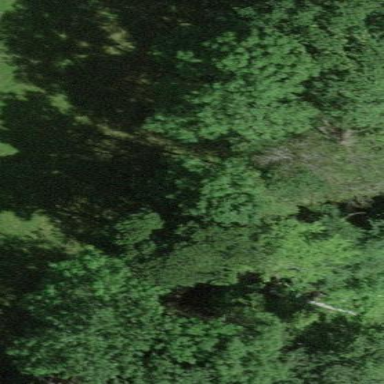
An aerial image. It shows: Mixed woodland with variety of leaf types and cycles.